Question: As <URL> said:
> Remove any posted Runnable in onDetachedFromWindow
I have a custom view, 'CircleCheckBox'. When it's clicked animation will be executed.

The animation is implemented by 'View#postInvalidate()'.
'onDetachedFromWindow()'?
## EDIT
Let me tell you how 'CircleCheckBox' works.
### Step 1
In 'CircleCheckBox' constructor I set 'View#OnClickListener' for it:
'''
this.setOnClickListener(new OnClickListener() {
@Override
public void onClick(View v) {
toggle();
if (mListener != null) {
mListener.onCheckedChanged(isChecked());
}
}
});
'''
## Step 2
In method 'toggle()' it will invoke:
'''
@Override
public void setChecked(boolean checked) {
....
if (checked) {
startCheckedAnimation();
} else {
startUnCheckedAnimation();
}
}
'''
## Step 3
Let's say 'startCheckedAnimation()'.
'''
private void startCheckedAnimation() {
// circle animation
ValueAnimator circleAnimator = ValueAnimator.ofFloat(0f, 1f);
circleAnimator.setInterpolator(new DecelerateInterpolator());
circleAnimator.addUpdateListener(new ValueAnimator.AnimatorUpdateListener() {
@Override
public void onAnimationUpdate(ValueAnimator animation) {
float value = (float) animation.getAnimatedValue();
mArcPath.reset();
mArcPath.addArc(mRectF, -159, 360 * (1 - value));
postInvalidate();
}
});
circleAnimator.setDuration(mDuration / 4);
circleAnimator.start();
}
'''
I use 'postInvalidate()' method to let view invoke 'onDraw()'.
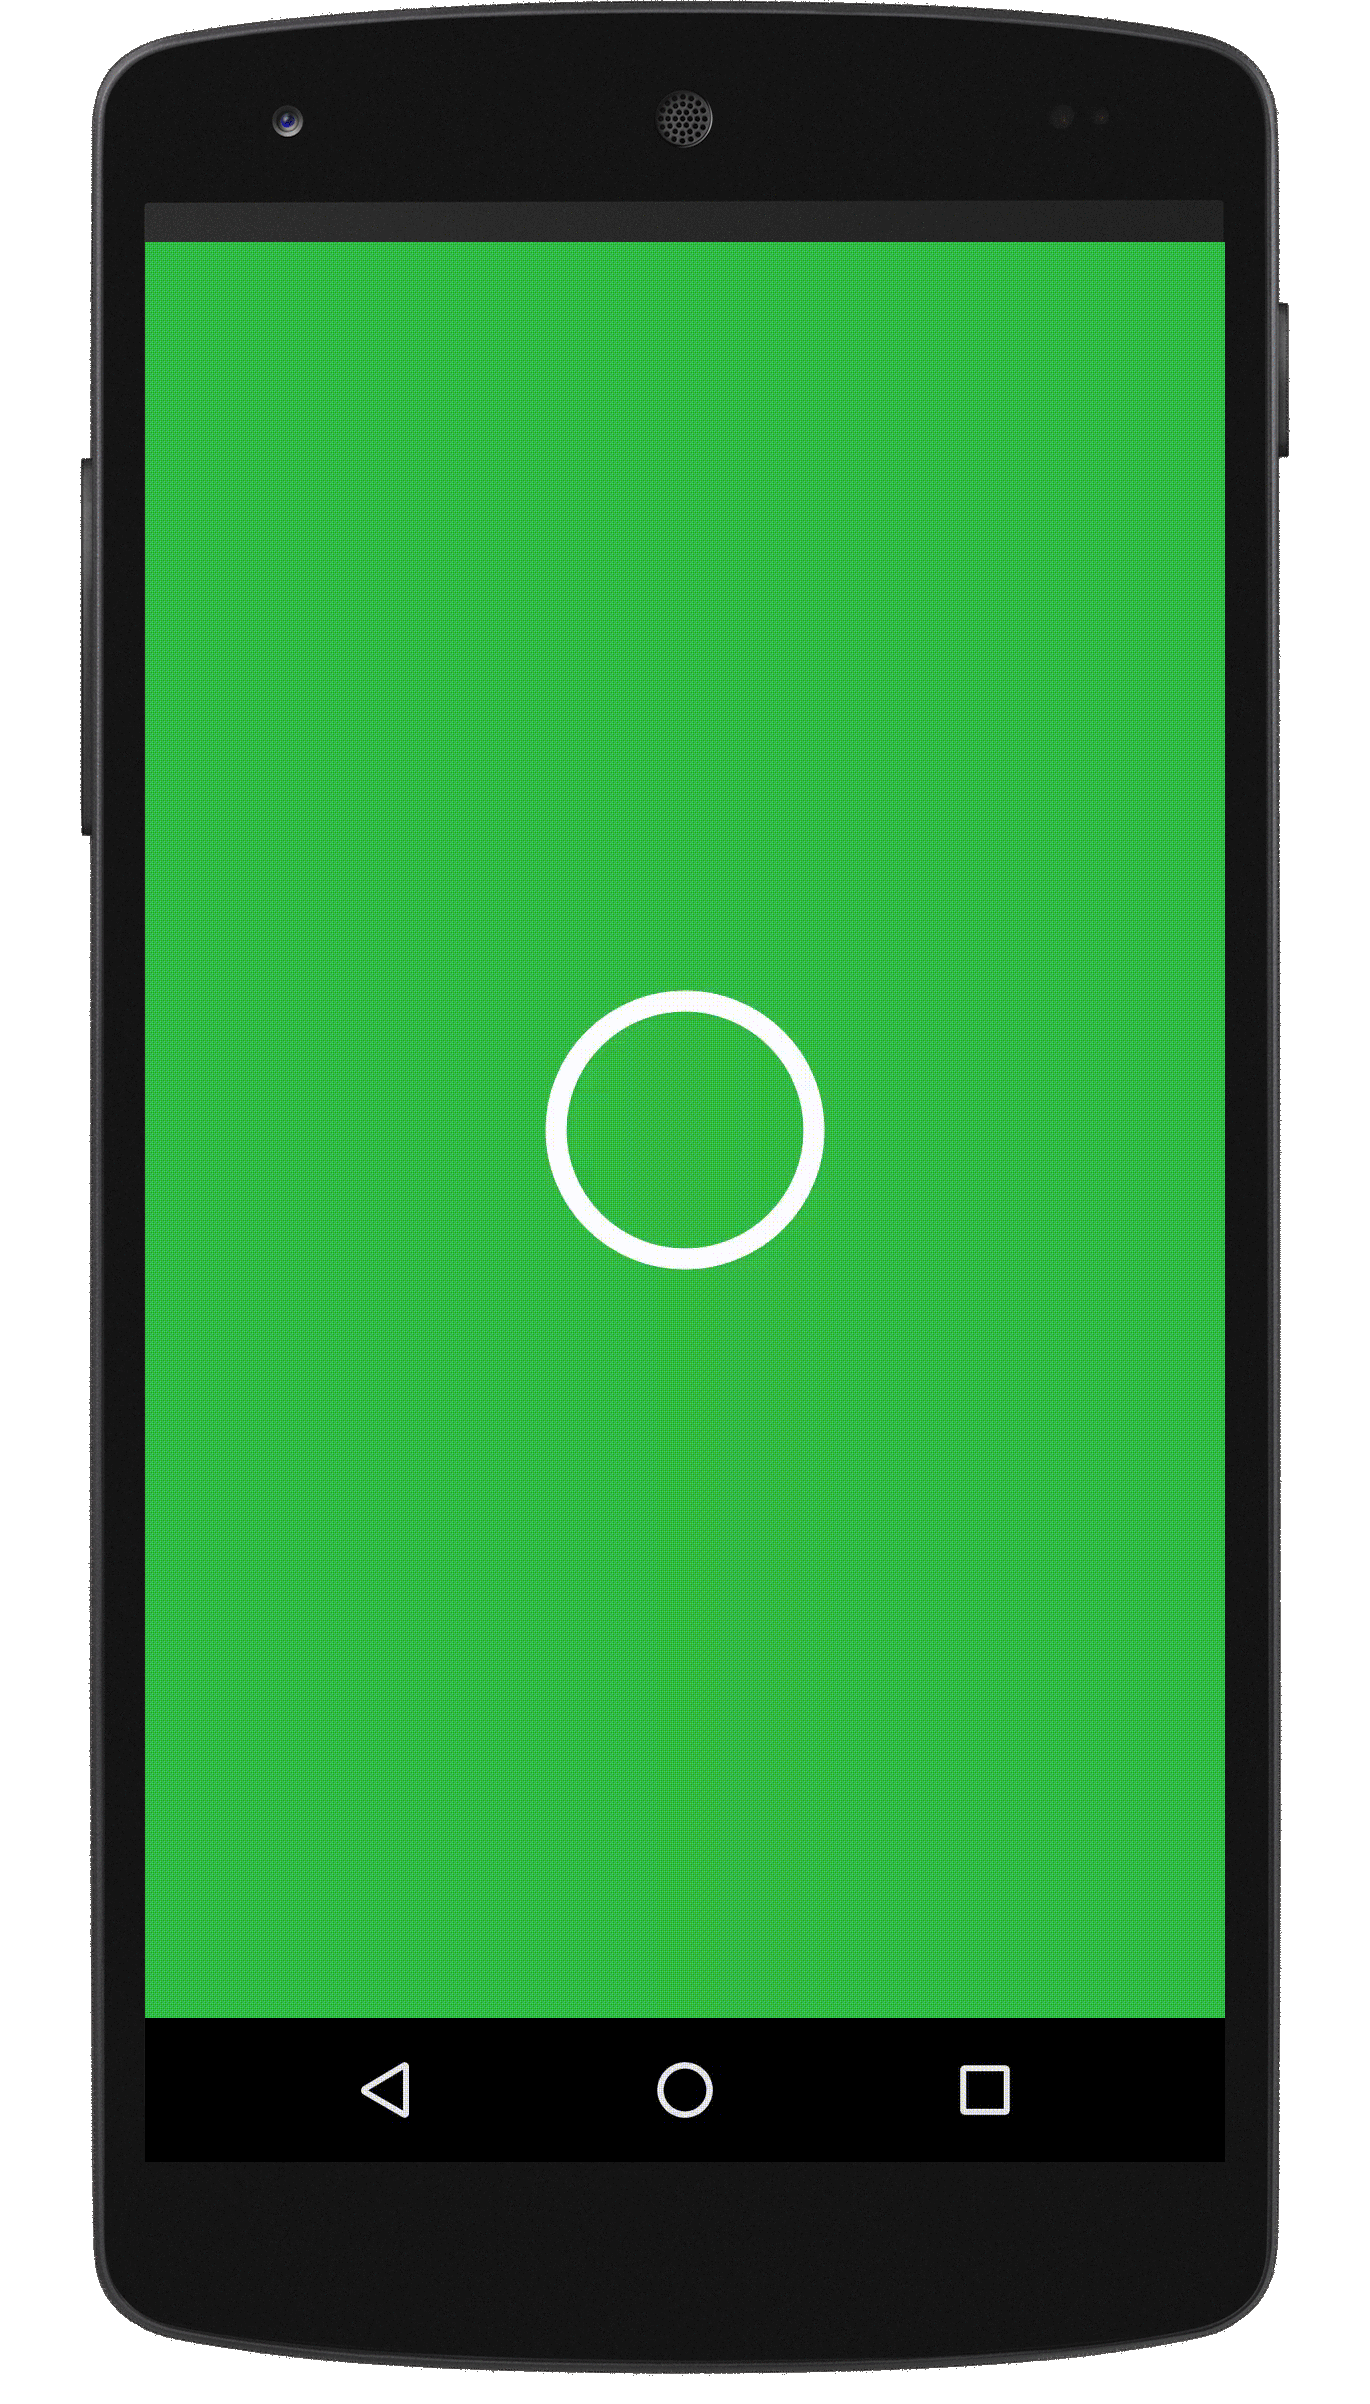
Answer: <URL> will cancel all animations that have been applied to the 'View'.
In your case you are using a 'ValueAnimator', which means that you have to keep a reference to it and when you need to cancel the animation you should perform <URL>:
'''
private ValueAnimator circleAnimator;
...
circleAnimator = ValueAnimator.ofFloat(0f, 1f);
// setup and start 'ValueAnimator'
'''
Then, when needed to cancel the animation:
'''
circleAnimator.cancel();
'''